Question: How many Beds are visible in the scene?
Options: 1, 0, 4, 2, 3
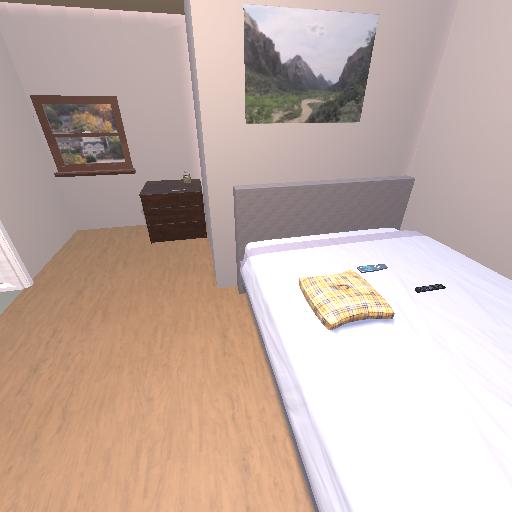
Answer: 1